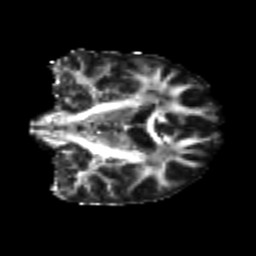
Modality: FA
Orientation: coronal
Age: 20
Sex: male
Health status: healthy
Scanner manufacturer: philips
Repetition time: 7.386 s
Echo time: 0.08599 s